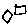
Label: square